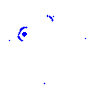
Particle: kaon